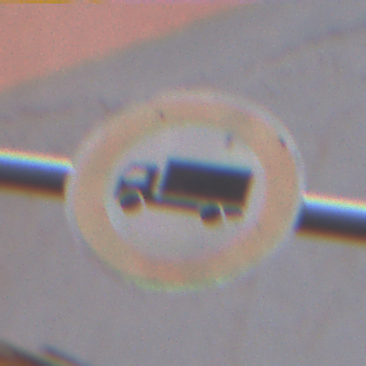
Verkehrszeichen: VerbotFuerKraftfahrzeugeUeberDreiKommaFuenfTonnen
Umgebung: Outdoor, Urban
Tageszeit: Midday
Wetter: Overcast
Licht: Natural
Jahreszeit: NotSpecified
Kontrast: LowContrast